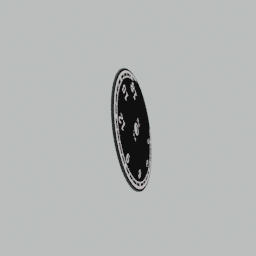
Label: mechanical